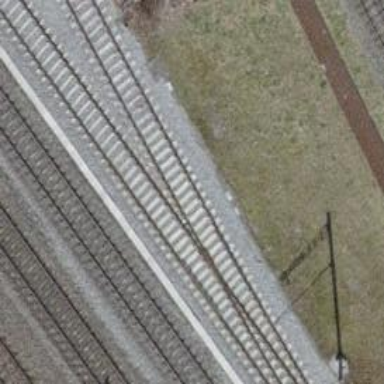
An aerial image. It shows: Railway siding with rails.